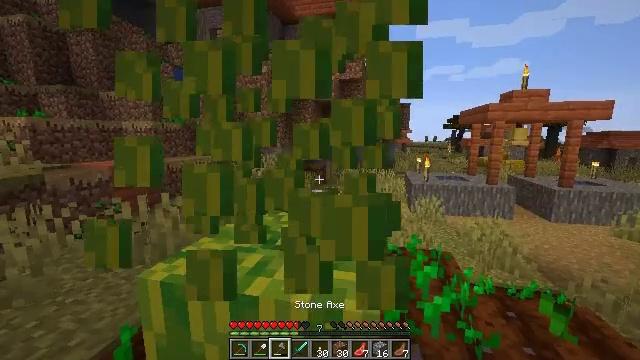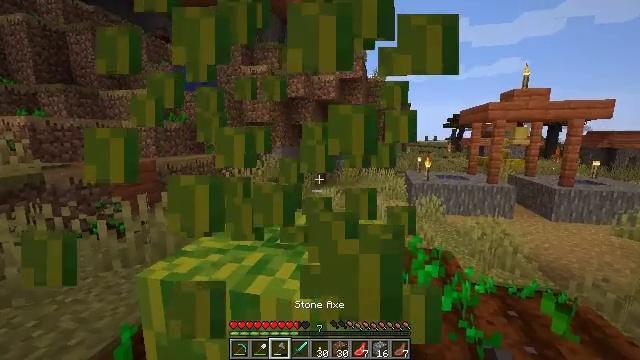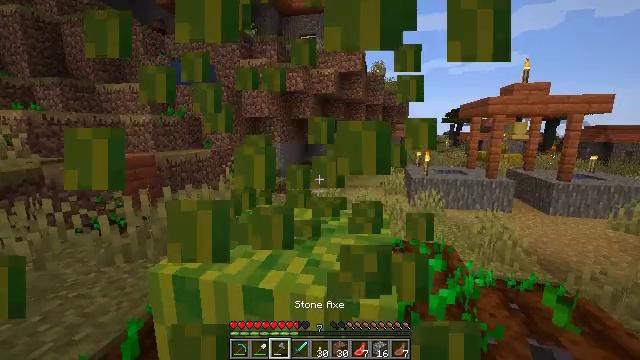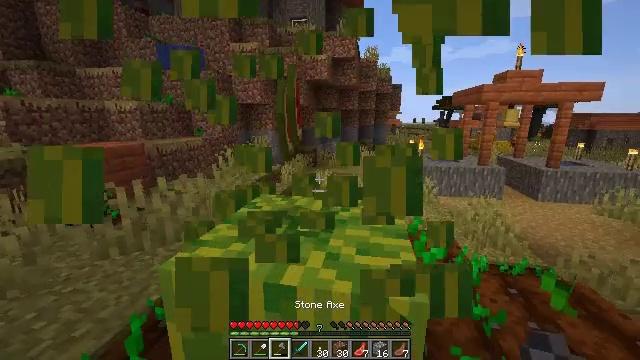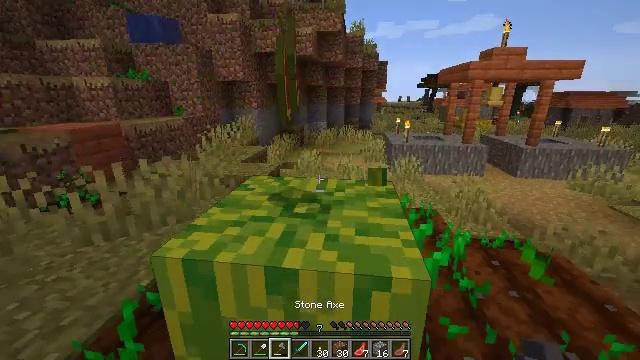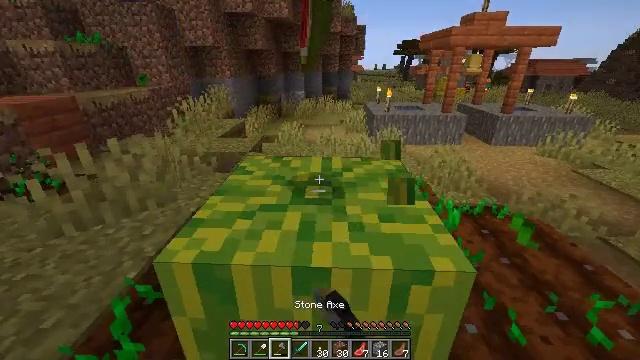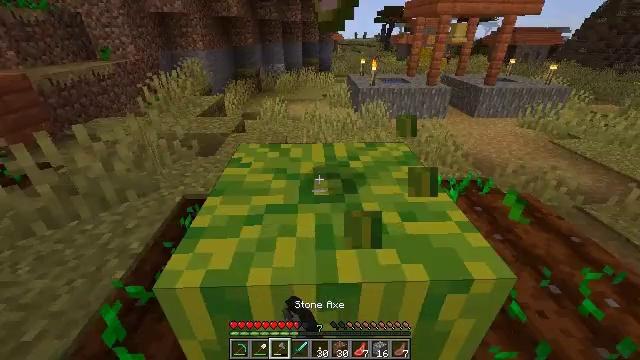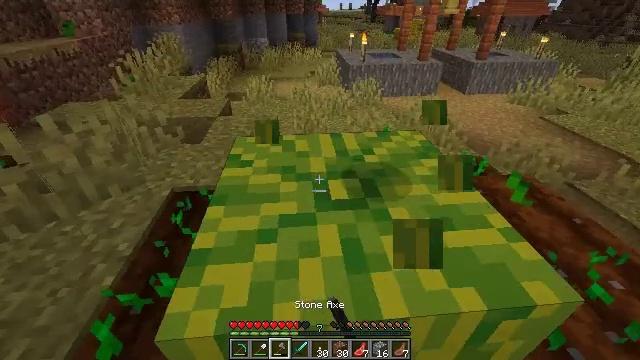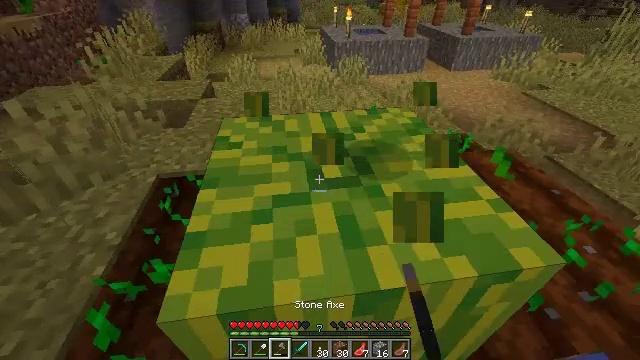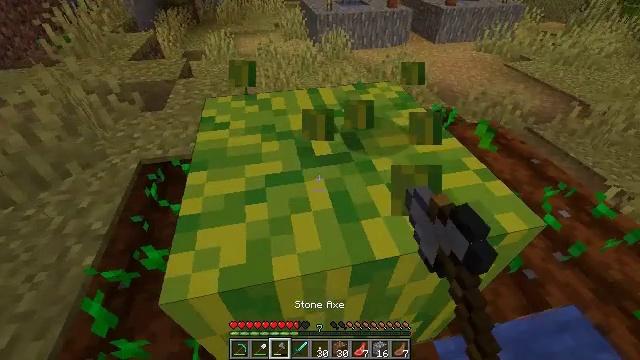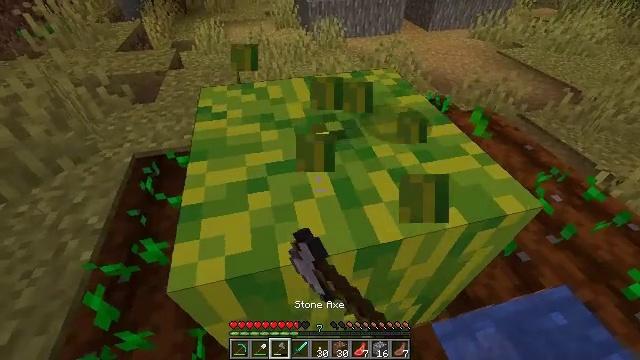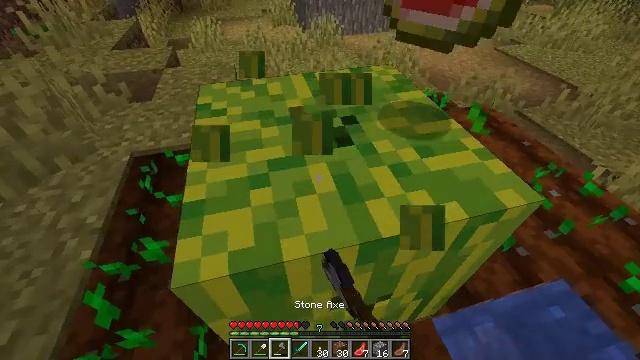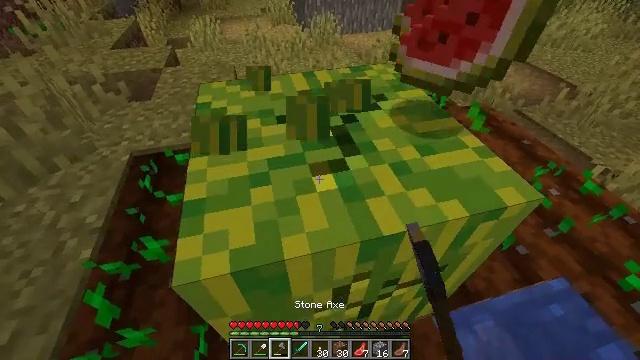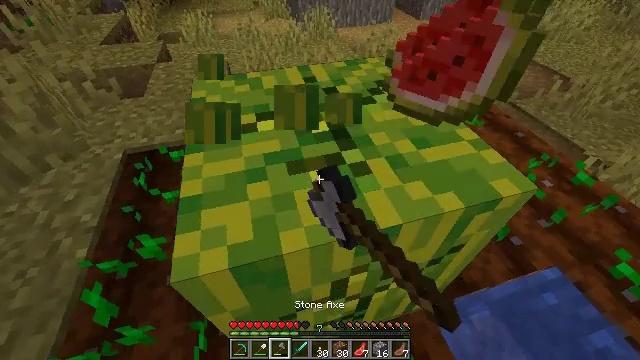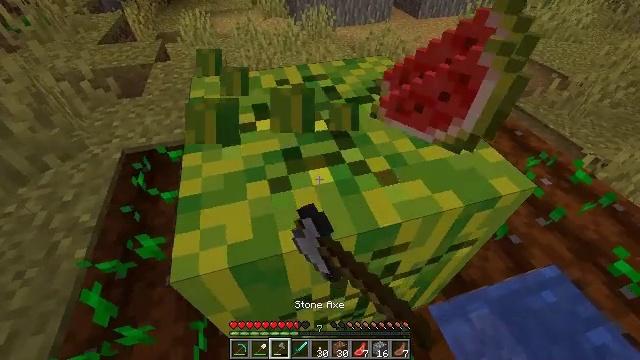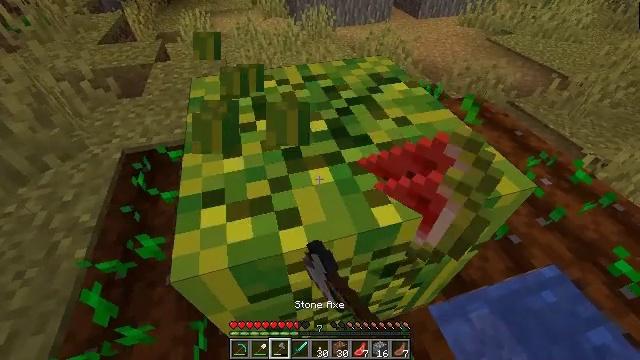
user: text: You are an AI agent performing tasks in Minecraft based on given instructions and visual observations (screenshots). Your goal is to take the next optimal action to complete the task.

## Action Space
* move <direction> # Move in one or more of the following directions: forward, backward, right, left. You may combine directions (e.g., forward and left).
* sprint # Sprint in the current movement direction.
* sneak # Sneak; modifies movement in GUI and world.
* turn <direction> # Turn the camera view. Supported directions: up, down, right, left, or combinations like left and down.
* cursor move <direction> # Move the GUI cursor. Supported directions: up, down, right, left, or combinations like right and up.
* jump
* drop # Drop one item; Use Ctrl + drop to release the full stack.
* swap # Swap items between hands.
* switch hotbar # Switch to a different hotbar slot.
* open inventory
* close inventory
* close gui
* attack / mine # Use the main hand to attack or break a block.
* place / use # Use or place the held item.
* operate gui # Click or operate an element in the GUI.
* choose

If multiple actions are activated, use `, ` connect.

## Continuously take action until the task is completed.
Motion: motion action
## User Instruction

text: Harvest melon from the farm.
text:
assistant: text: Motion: attack / mine
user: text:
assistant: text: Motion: move left, turn down, attack / mine
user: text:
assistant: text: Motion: move forward and move left, turn right and down, attack / mine
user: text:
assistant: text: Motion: move forward and move left, turn right and down, attack / mine
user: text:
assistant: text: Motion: move forward and move left, turn right and down, attack / mine
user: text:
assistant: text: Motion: move forward, turn right and down, attack / mine
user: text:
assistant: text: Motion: turn right and down, attack / mine
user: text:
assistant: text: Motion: turn right and down, attack / mine
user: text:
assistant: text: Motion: turn right and down, attack / mine
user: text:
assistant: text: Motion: turn right and down, attack / mine
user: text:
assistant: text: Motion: attack / mine
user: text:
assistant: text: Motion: attack / mine
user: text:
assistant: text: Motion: turn right and down, attack / mine
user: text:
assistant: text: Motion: attack / mine
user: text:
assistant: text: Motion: attack / mine
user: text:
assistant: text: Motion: attack / mine
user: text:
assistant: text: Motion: move forward, attack / mine
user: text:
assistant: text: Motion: move forward, attack / mine
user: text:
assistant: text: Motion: move forward
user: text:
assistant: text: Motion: move forward
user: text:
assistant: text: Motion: move forward
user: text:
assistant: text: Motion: no_op